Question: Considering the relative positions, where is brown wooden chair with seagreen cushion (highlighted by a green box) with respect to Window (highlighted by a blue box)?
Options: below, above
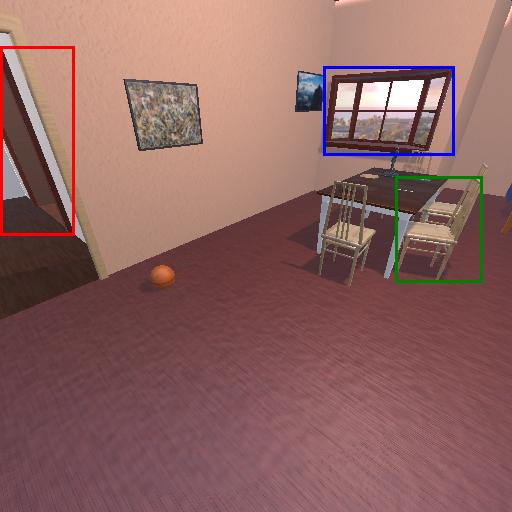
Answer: below